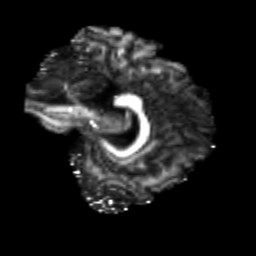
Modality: FA
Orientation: sagittal
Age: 24
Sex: female
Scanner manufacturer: siemens
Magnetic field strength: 3 T
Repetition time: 3.5 s
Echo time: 0.125 s